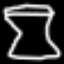
Label: hourglass